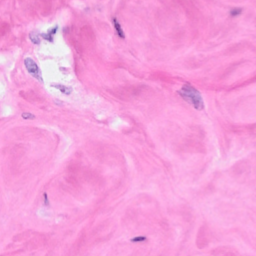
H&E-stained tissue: Breast